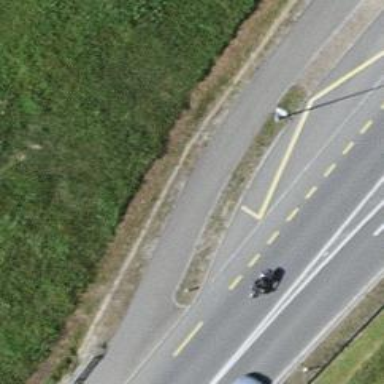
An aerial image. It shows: Cycleway.